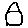
Label: house